Question: I got this type of file hierarchy in JavaFXApplication5 project.
Ive made another package for all the fxml files, so when project gets big it will be easier to find certain files.
Now in JavaFXApplication5 main class I have a line which Im sure causes an exception(java.lang.reflect.InvocationTargetException) when application is trying to run.
'''
AnchorPane root = (AnchorPane) FXMLLoader.load(getClass().getResource("FXMLNew.fxml"));
'''
Im sure its because the "FXMLNew.fxml" root is wrong. But I dont know how to set it when is in another package...?
Or maybe these type of files should be put in normal folder?
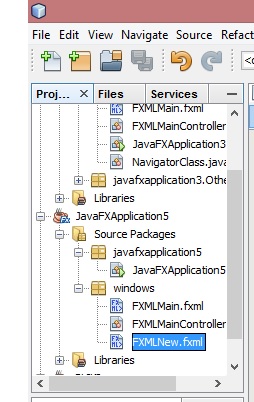
Answer: To load a fxml which is inside a package, use '/package-name/fxml-file-name.fxml'
For your case:
> AnchorPane root = (AnchorPane)FXMLLoader.load(getClass().getResource("/windows/FXMLNew.fxml"));